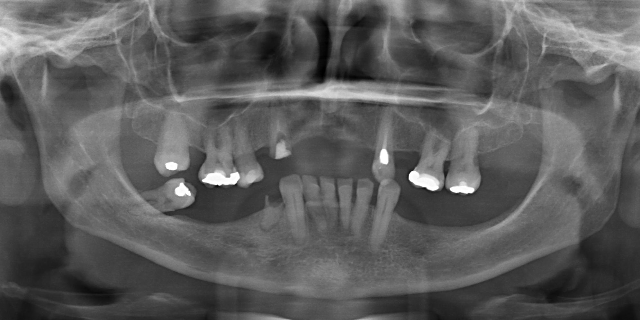
adult